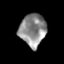
Tissue: skin
Cell type: Others
Senescence score: 0.1977
Nuclear area (px): 830
Mean DAPI intensity: 141.177